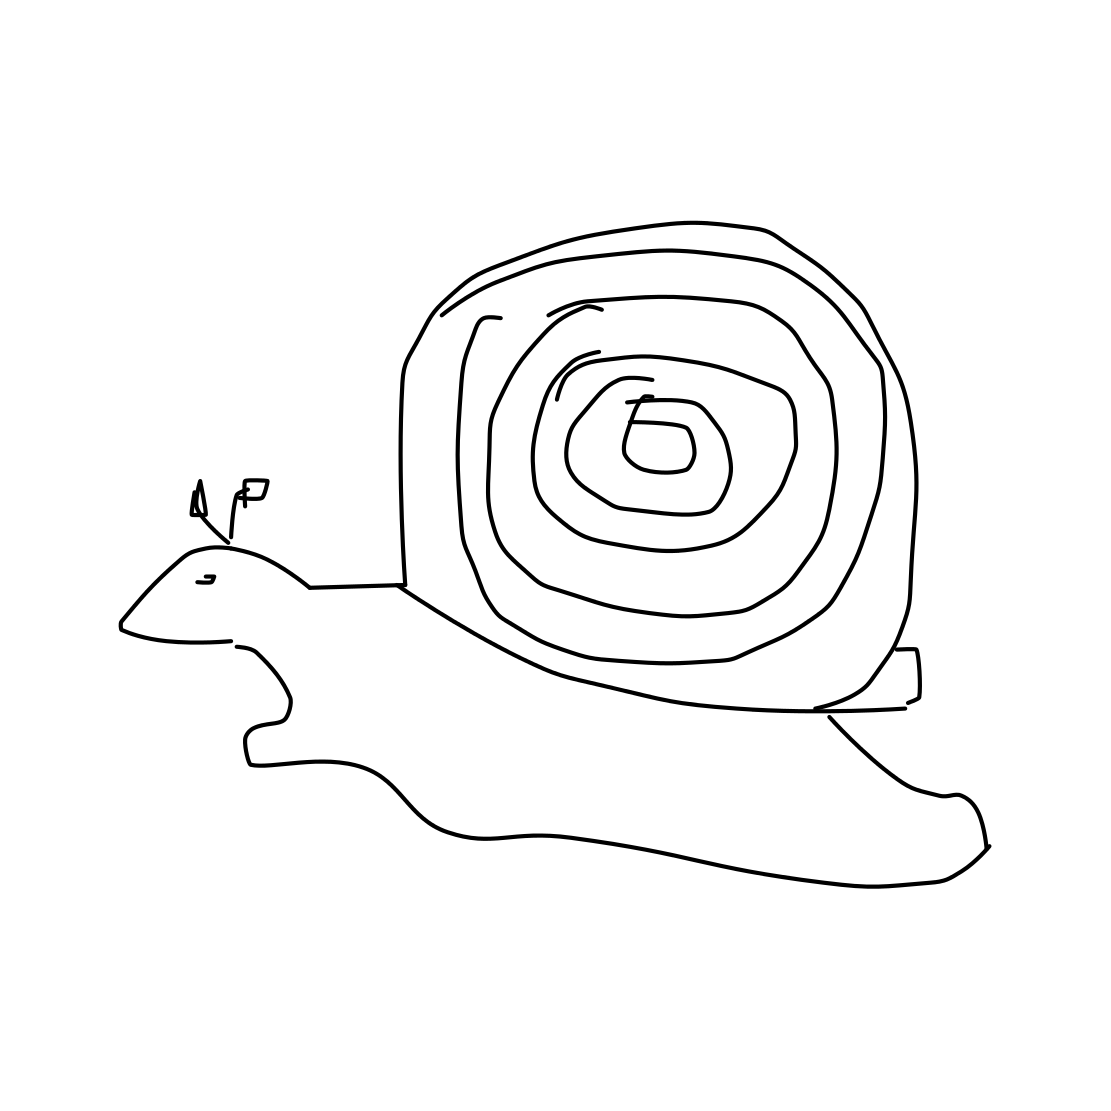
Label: snail